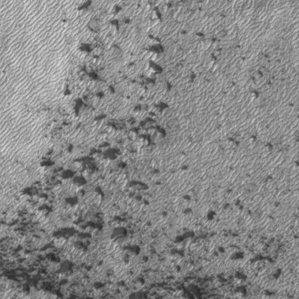
Label: frost